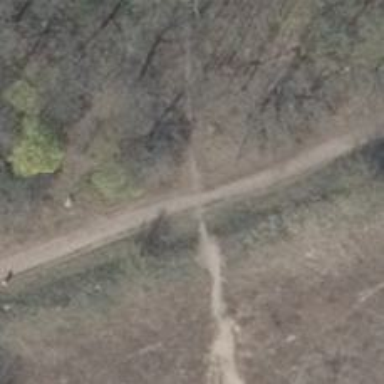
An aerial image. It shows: Sandy track with grade4 tracktype.